Field crop: tomato
Growth stage: 1
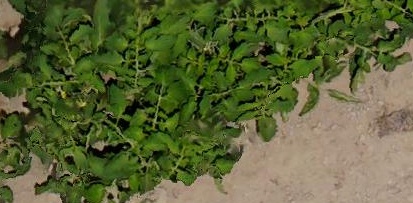
Species: tomato